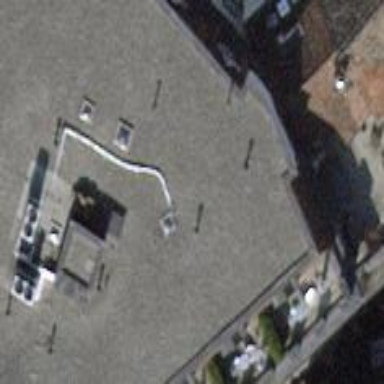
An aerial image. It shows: Hotel building with saltbox-shaped roof made of roof tiles.